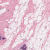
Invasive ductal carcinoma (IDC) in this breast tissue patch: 0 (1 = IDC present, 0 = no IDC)